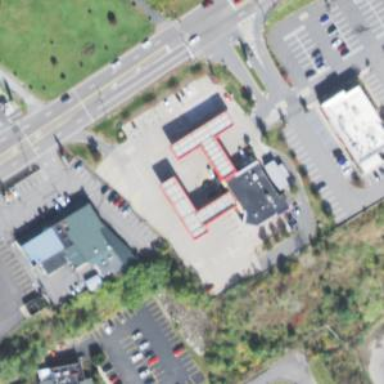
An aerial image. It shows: Convenience shop.